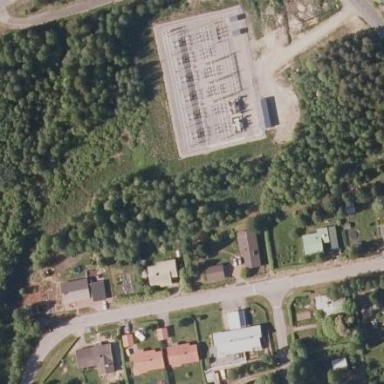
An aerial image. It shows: Distribution-level power substation.